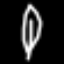
Label: leaf